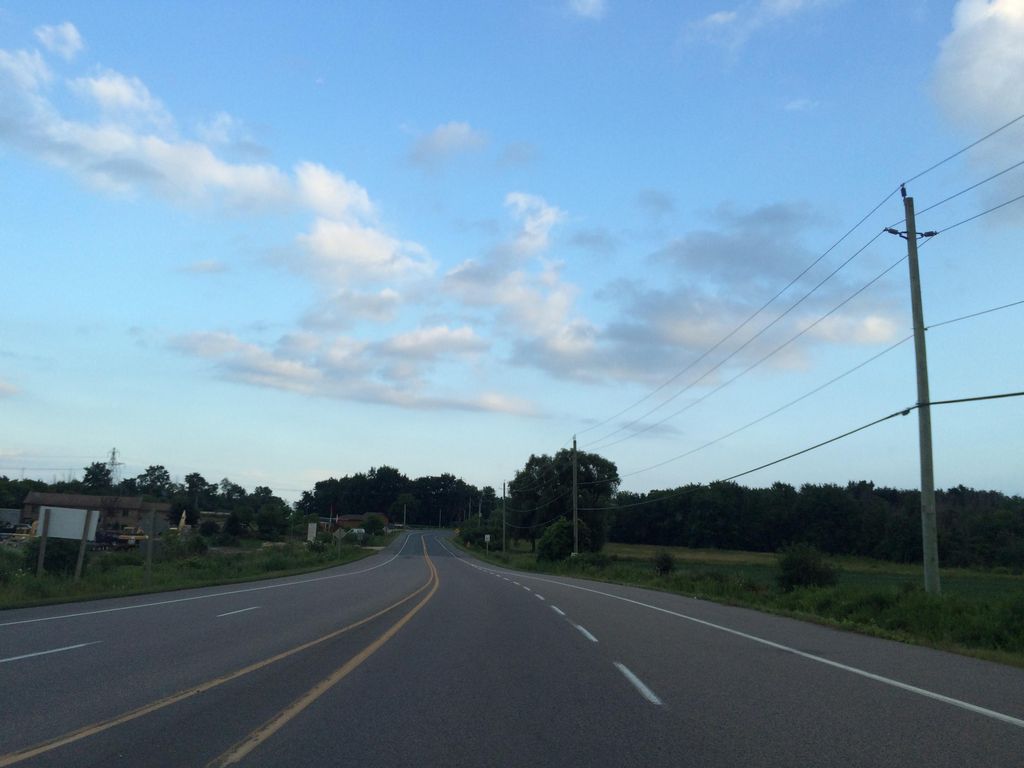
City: kitchener-waterloo